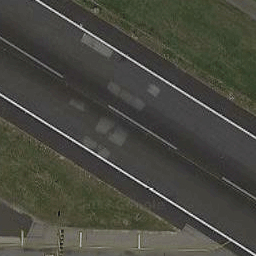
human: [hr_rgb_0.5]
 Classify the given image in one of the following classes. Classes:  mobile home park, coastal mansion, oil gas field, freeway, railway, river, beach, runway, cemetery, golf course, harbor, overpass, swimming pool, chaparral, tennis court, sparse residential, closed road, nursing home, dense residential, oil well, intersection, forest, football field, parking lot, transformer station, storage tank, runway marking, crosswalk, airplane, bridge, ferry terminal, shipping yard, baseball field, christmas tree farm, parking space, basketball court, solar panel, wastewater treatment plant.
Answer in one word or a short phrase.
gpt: runway